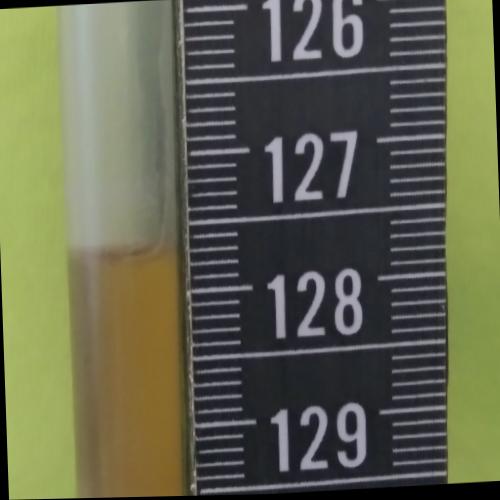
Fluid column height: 127.7 cm